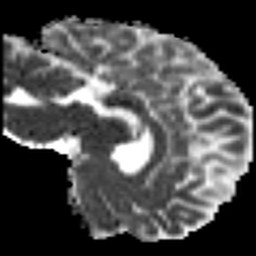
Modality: MD
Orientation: sagittal
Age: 23
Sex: male
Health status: ill
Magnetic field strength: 3 T
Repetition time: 9 s
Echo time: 0.093 s